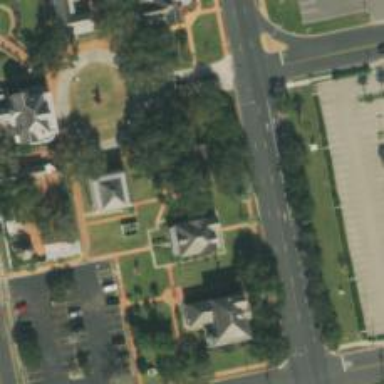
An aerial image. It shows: Memorial site with historic significance.